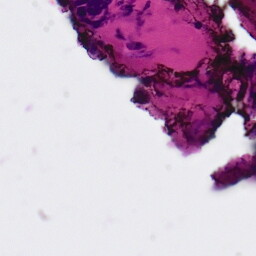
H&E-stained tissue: Ovarian